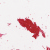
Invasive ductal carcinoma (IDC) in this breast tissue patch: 0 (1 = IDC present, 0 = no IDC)